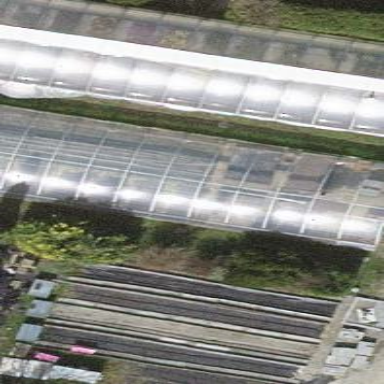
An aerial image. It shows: Greenhouse.